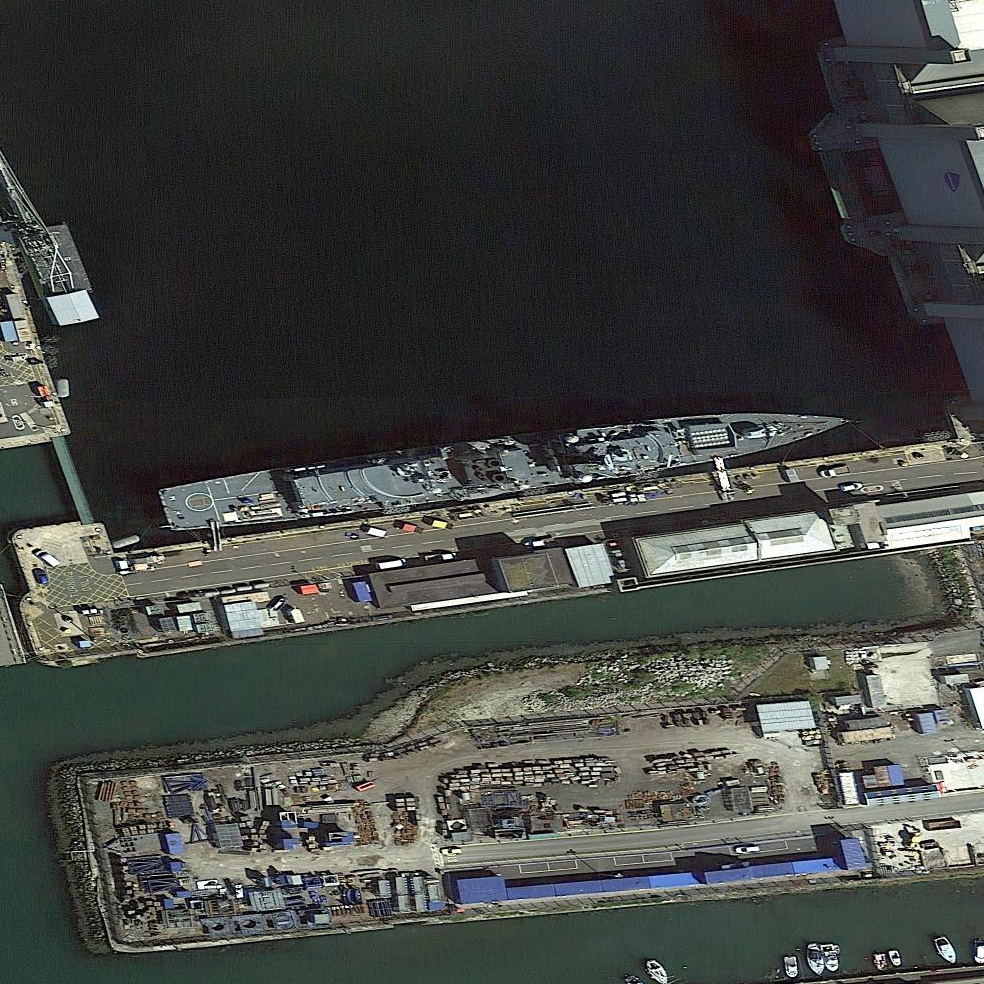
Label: cruiser